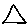
Label: triangle